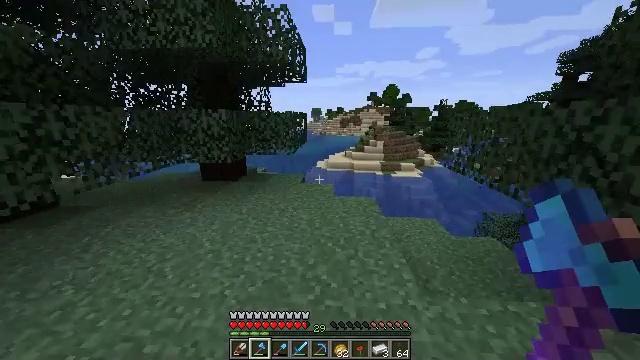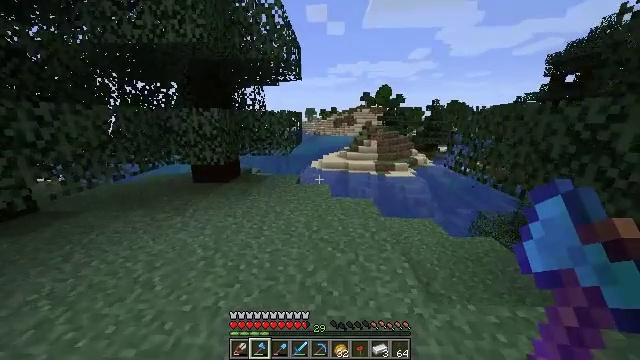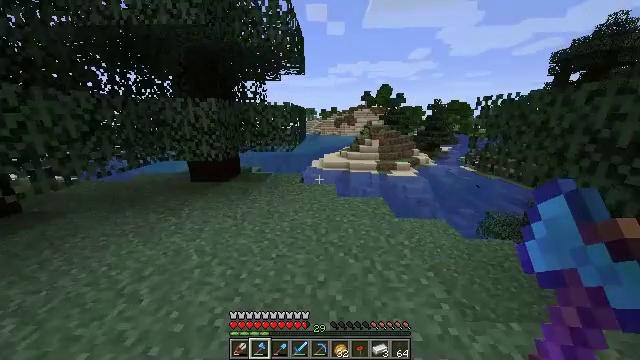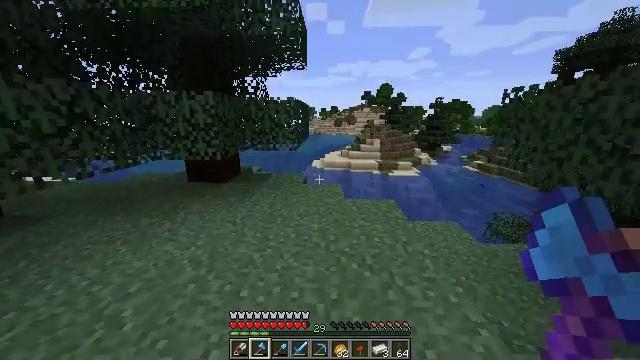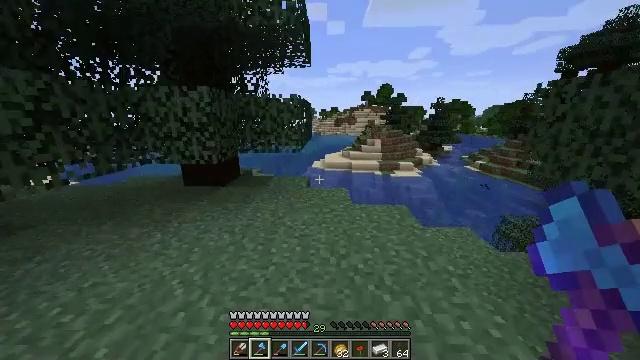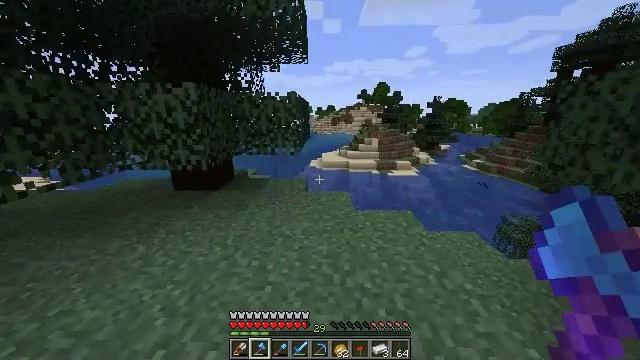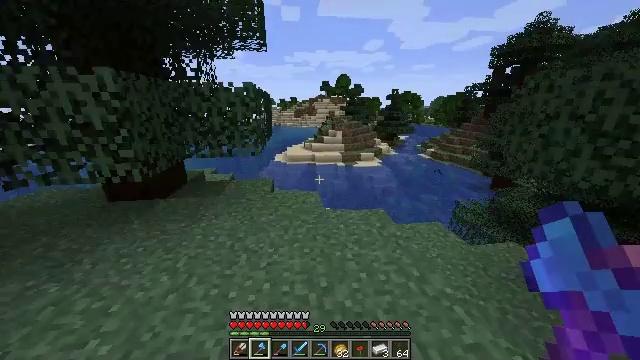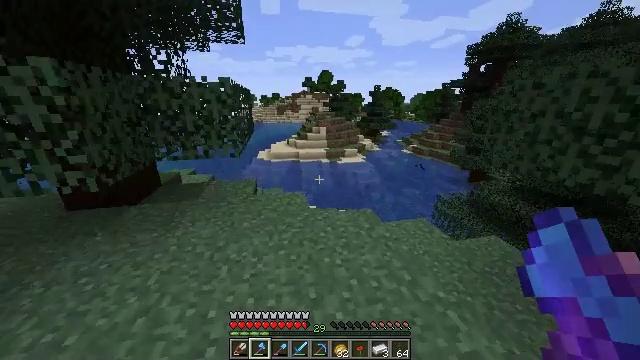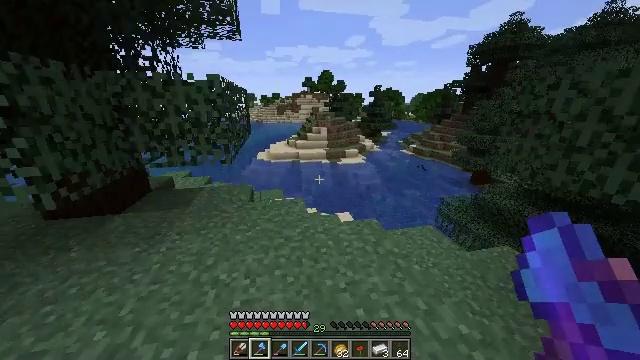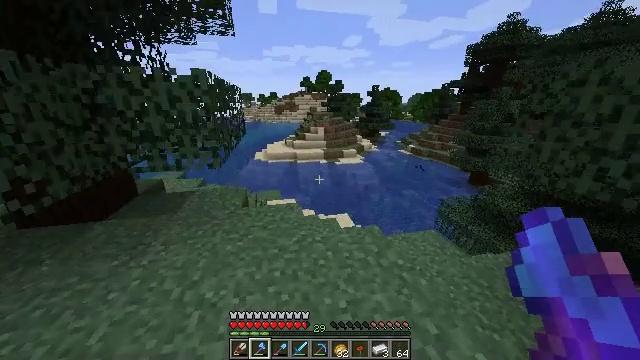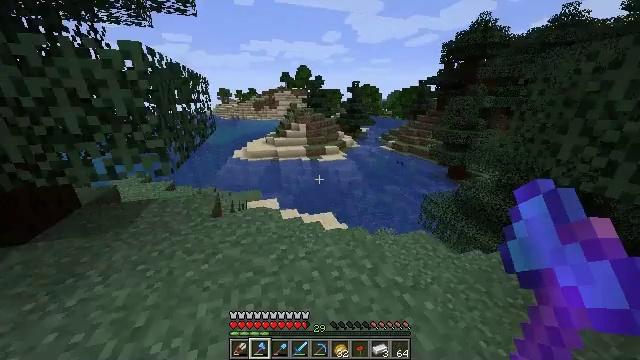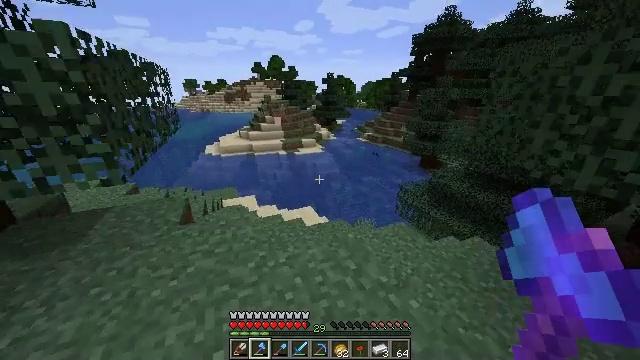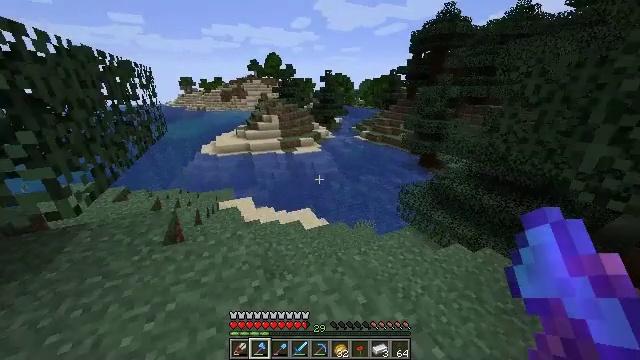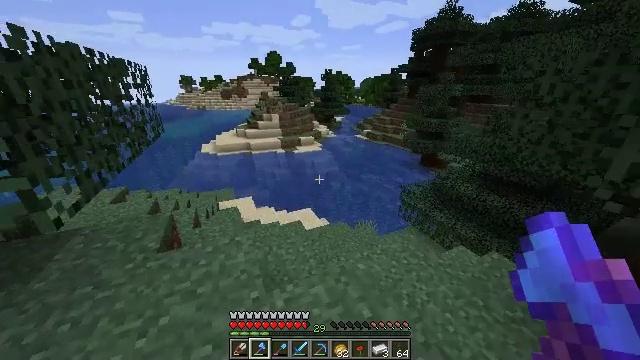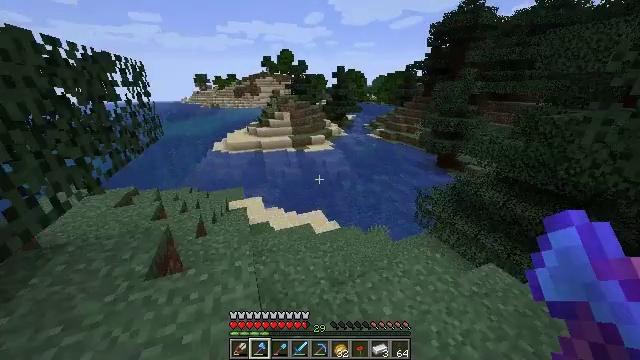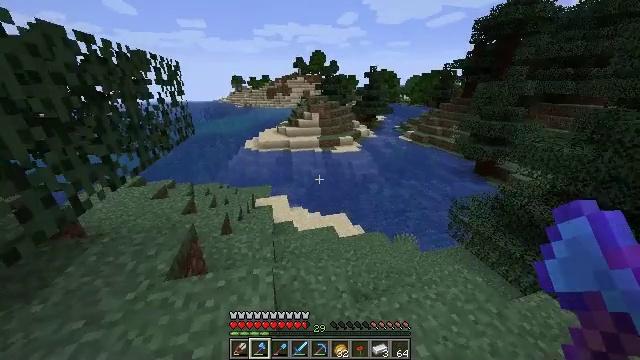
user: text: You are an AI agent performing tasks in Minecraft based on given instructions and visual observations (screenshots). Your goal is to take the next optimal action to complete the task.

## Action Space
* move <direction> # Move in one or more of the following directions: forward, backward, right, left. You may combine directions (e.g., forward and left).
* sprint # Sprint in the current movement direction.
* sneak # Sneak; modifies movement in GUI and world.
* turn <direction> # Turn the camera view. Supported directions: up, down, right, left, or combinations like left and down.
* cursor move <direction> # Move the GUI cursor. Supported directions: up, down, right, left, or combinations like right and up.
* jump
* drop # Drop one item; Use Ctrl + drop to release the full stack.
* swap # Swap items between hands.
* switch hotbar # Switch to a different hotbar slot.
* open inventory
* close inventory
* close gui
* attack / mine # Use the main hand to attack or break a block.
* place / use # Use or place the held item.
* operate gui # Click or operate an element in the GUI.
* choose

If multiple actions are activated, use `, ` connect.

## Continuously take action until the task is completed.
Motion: motion action
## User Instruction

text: Harvest kelp plant in the water.
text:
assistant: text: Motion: move forward, turn right
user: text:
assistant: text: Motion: move forward
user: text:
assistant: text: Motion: move forward, sprint
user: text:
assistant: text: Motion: move forward, sprint
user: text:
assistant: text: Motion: move forward, sprint
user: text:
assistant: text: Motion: move forward, turn right and down
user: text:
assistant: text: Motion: move forward, turn right
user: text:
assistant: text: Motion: move forward
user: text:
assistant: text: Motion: move forward
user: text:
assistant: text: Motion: move forward, turn right and down
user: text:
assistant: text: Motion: move forward, turn right and down
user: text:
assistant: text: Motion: move forward
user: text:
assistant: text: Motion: move forward
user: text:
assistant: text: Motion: move forward, turn left
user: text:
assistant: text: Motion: move forward, turn left
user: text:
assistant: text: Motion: move forward, turn left
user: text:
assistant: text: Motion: turn left
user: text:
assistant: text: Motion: no_op
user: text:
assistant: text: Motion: no_op
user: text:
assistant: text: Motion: no_op
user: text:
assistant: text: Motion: no_op
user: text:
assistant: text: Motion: no_op
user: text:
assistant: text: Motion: no_op
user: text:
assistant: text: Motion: no_op
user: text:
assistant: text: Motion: no_op
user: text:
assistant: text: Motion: no_op
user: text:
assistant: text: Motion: no_op
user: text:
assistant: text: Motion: no_op
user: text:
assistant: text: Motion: no_op
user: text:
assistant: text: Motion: no_op